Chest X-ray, AP view. Patient: 69 years old, sex F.
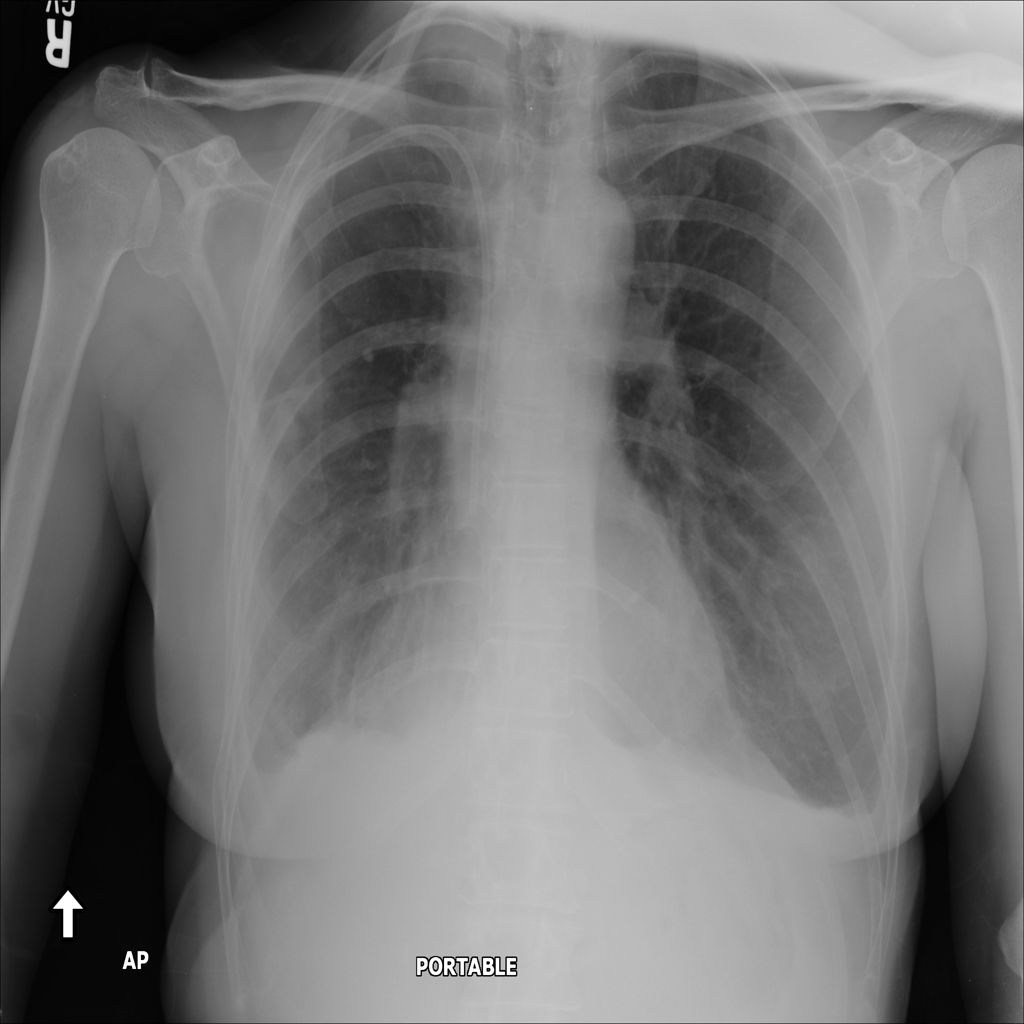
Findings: Effusion, Nodule